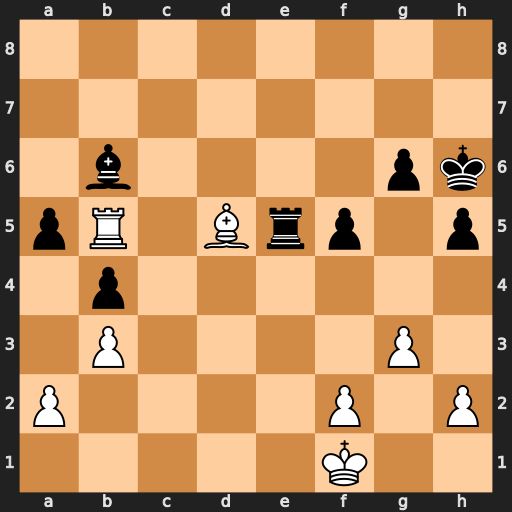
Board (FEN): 8/8/1b4pk/pR1Brp1p/1p6/1P4P1/P4P1P/5K2
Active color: w
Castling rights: -
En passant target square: -
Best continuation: f4 Re3 Rxb6